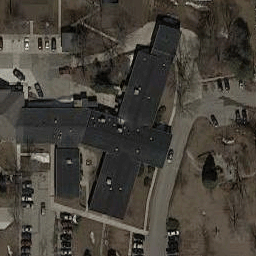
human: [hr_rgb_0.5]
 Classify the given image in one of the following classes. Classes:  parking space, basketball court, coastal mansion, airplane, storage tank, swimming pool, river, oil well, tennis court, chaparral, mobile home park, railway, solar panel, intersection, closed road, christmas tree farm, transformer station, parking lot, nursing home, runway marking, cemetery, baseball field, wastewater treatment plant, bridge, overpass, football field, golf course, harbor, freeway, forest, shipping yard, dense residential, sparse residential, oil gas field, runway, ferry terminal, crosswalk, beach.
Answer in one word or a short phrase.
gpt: nursing home